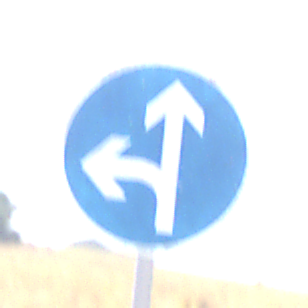
Verkehrszeichen: VorgeschriebeneFahrtrichtungGeradeausOderLinks
Umgebung: Outdoor, Nature
Tageszeit: Midday
Wetter: PartlyCloudy
Licht: Natural
Jahreszeit: NotSpecified
Kontrast: HighContrast